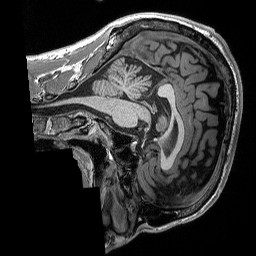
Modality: T1w
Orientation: sagittal
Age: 34
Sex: male
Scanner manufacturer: siemens
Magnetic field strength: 3 T
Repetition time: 2.3 s
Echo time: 0.00298 s